Aerial crown-view tile of a tropical tree (Barro Colorado Island, Panama), acquired 20250715:
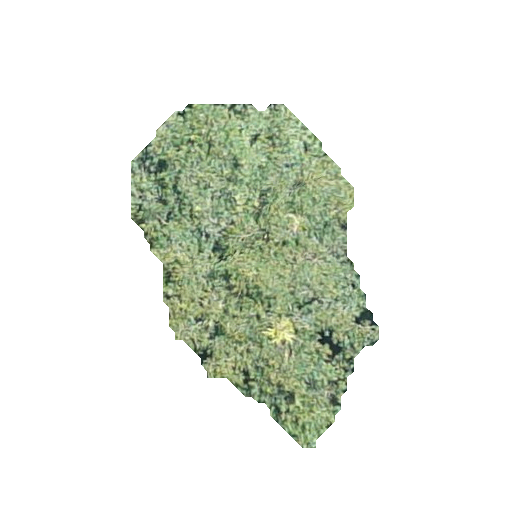
Species: Virola sebifera
GBIF accepted scientific name: Virola sebifera
Crown area: 82.073 m²